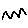
Label: zigzag